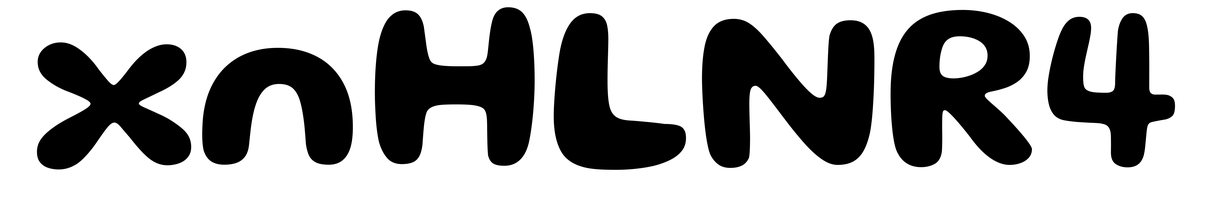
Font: Gluten_SemiBold